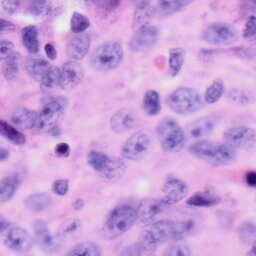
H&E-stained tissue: Skin